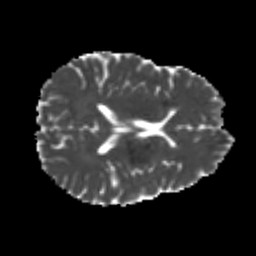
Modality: MD
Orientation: axial
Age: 26
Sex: male
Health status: healthy
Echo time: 0.074 s